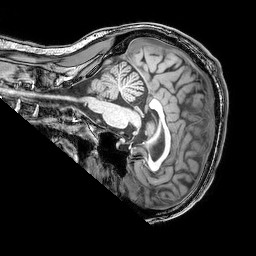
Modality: T1w
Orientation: sagittal
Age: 25
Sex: male